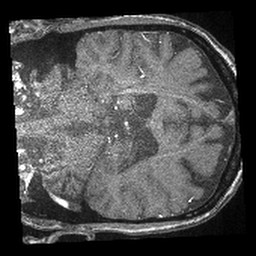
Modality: angio
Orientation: coronal
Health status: ill
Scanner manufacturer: siemens
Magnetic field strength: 3 T
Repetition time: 0.0285 s
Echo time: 0.00342 s